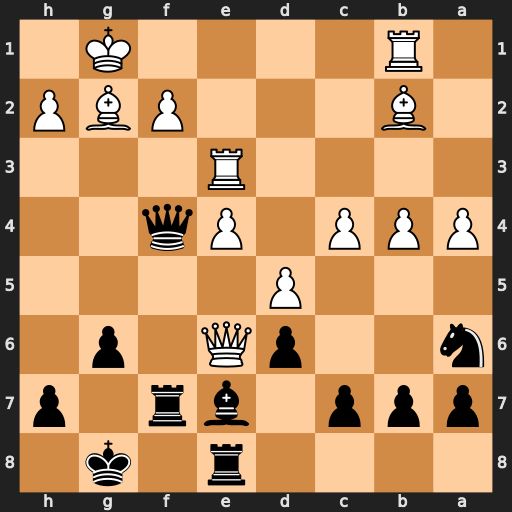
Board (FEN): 4r1k1/ppp1br1p/n2pQ1p1/3P4/PPP1Pq2/4R3/1B3PBP/1R4K1
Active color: b
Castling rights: -
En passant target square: -
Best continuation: Qxf2+ Kh1 Qxe3 Rf1 Rf8